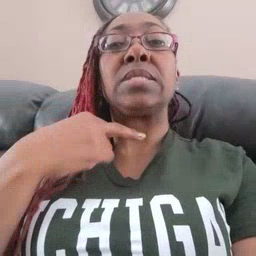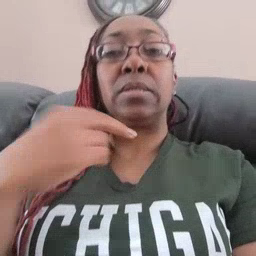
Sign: stuck